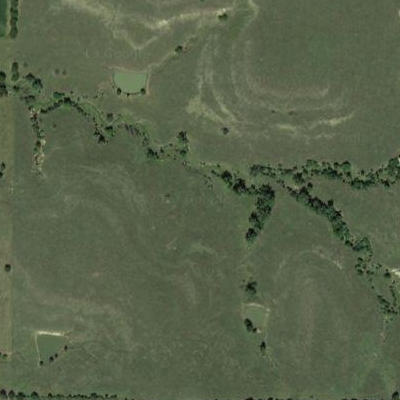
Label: aGrass